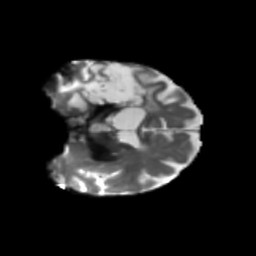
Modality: T2w
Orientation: coronal
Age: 66
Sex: female
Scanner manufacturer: siemens
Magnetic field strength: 3 T
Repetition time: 5.47 s
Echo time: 0.0854 s